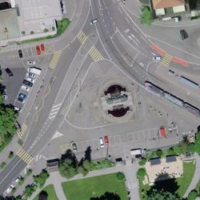
EUNIS habitat code: 54
Species observed at this site:
Larinioides sclopetarius